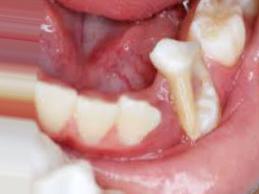
Condition: Caries